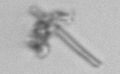
Label: fiber_TAG_external_detritus